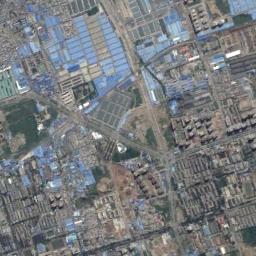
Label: industrial_area